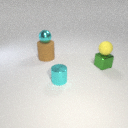
small yellow rubber sphere above small green metal cube